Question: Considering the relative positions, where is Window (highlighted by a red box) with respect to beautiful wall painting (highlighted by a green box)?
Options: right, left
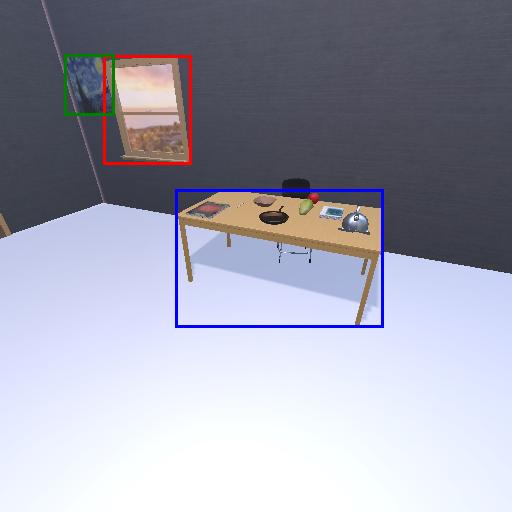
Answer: right